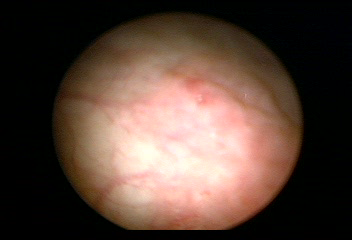
Modality: WLC
Class: Normal mucosa
Bladder cancer association: No